【题型】填空题　【知识点】平面几何　【难度】easy
已知：如图, 正方形 $ABCD$ 的边长为4, 点 $E$ 为边 $AD$ 上一个动点, 点 $F$ 在边 $CD$ 上, 且线段 $EF = 4$, 点 $G$ 为线段 $EF$ 的中点, 连接 $BG$、$CG$。
$BG + \frac{1}{2}CG$ 的最小值是\_\_\_\_\_\_

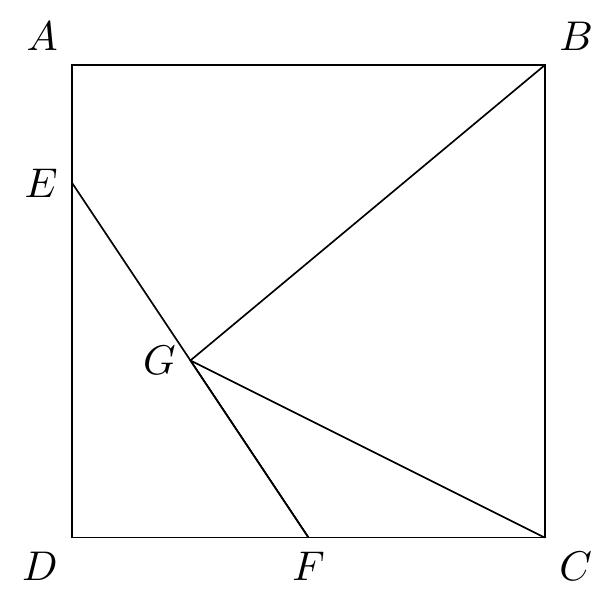
【解答】
解：如图,

在 Rt$\triangle DEF$ 中, $G$ 是 $EF$ 的中点,

$\therefore DG = \frac{1}{2}EF = 2$,

$\therefore$ 点 $G$ 在以 $D$ 为圆心, 2 为半径的圆上运动,

在 $CD$ 上截取 $DI = 1$, 连接 $GI$,

$\therefore \frac{DI}{DG} = \frac{1}{2}$, $\frac{DG}{CD} = \frac{2}{4} = \frac{1}{2}$,

$\therefore \frac{DI}{DG} = \frac{DG}{CD}$,

$\because \angle GDI = \angle CDG$,

$\therefore \triangle GDI \sim \triangle CDG$,

$\therefore \frac{IG}{CG} = \frac{DI}{DG} = \frac{1}{2}$,

$\therefore IG = \frac{1}{2}CG$,

$\therefore BG + \frac{1}{2}CG = BG + IG \geq BI$,

当 $B$、$G$、$I$ 共线时, $BG + \frac{1}{2}CG$ 最小 $= BI$,

在 Rt$\triangle BCI$ 中, $CI = 3$, $BC = 4$,

$\therefore BI = \sqrt{BC^2 + CI^2} = \sqrt{4^2 + 3^2} = 5$,

$\therefore BG + \frac{1}{2}CG$ 的最小值为 $5$。
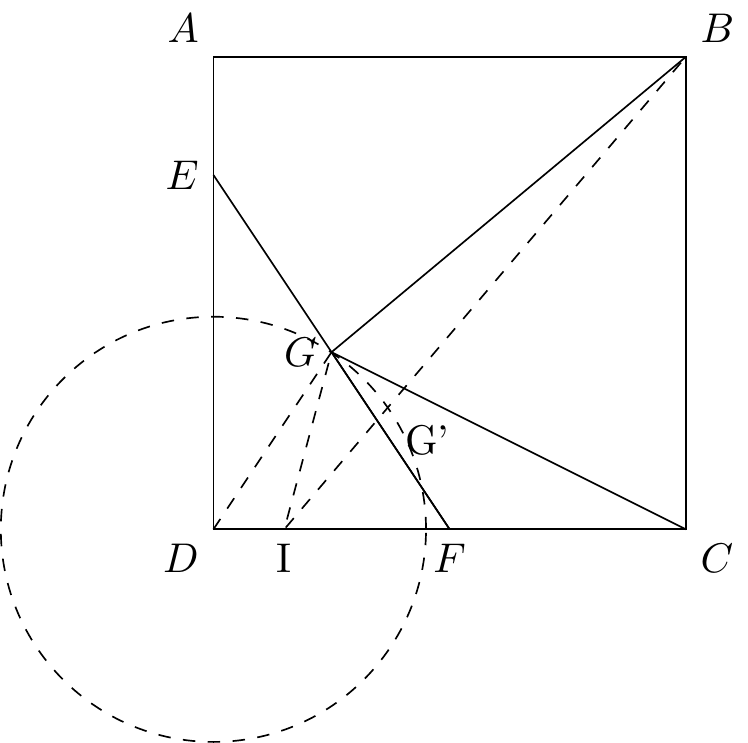